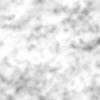
Label: no_change